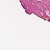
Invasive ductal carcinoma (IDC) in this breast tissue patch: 0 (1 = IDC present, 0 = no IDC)